Question: I have seen other questions, but they don't seem to help...
I have an iAd banner at the bottom of one of my view controllers in my tab-bar app.
I would like to hide it when it doesn't have an advert, but reveal it when it does.
Here is my code from the View Controller for bringing it on or off, based on Apple's example:
'''
- (void)configureAdAnimated:(BOOL)animated
{
CGRect viewFrame = self.mainView.frame;
CGRect bannerFrame = adBannerView.frame;
self.adBannerView.currentContentSizeIdentifier = ADBannerContentSizeIdentifierPortrait;
if (adBannerView.bannerLoaded) {
viewFrame.size.height -= adBannerView.frame.size.height;
bannerFrame.origin.y = viewFrame.size.height;
self.adIsVisible = YES;
}
else {
bannerFrame.origin.y = viewFrame.size.height + bannerFrame.origin.y;
self.adIsVisible = NO;
}
[UIView animateWithDuration:animated ? 0.25 : 0.0 animations:^{
self.mainView.frame = viewFrame;
[self.mainView layoutIfNeeded];
adBannerView.frame = bannerFrame;
}];
}
'''
It throws random errors every now and then (some unknown, some like "Ad inventory unavailable", etc.), and it goes off when it has to, but when it comes on I can't click on it and there is a black space above it, like so:

I have set the current content size identifier, the delegate (= self), etc.
What should I do to make it work?
Please tell me if you need more code, more info etc.
Thank you!
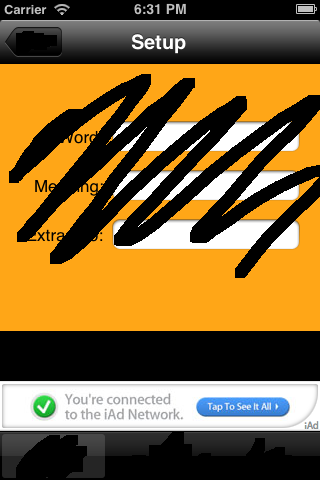
Answer: Try to simplify the debugging by implementing iAd in a single view application instead of a tabbed layout.
Note that the black space appears to be the same size as an iAd. This should give you a clue as to what is happening.